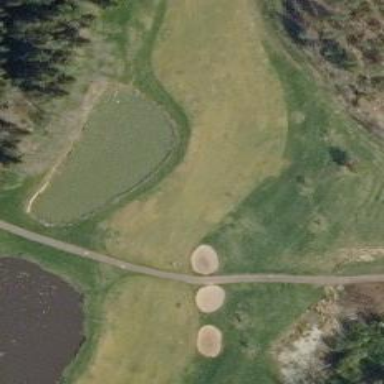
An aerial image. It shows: Scenic view of water hazard on golf course. The natural water feature adds beauty to the landscape.